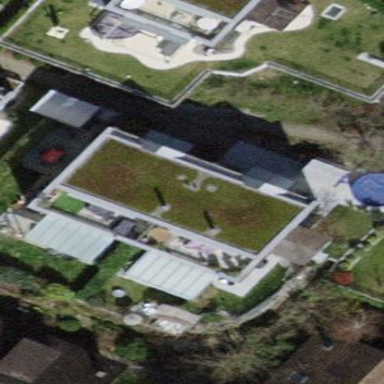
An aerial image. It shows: Semi-detached house.